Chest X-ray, PA view. Patient: 65 years old, sex F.
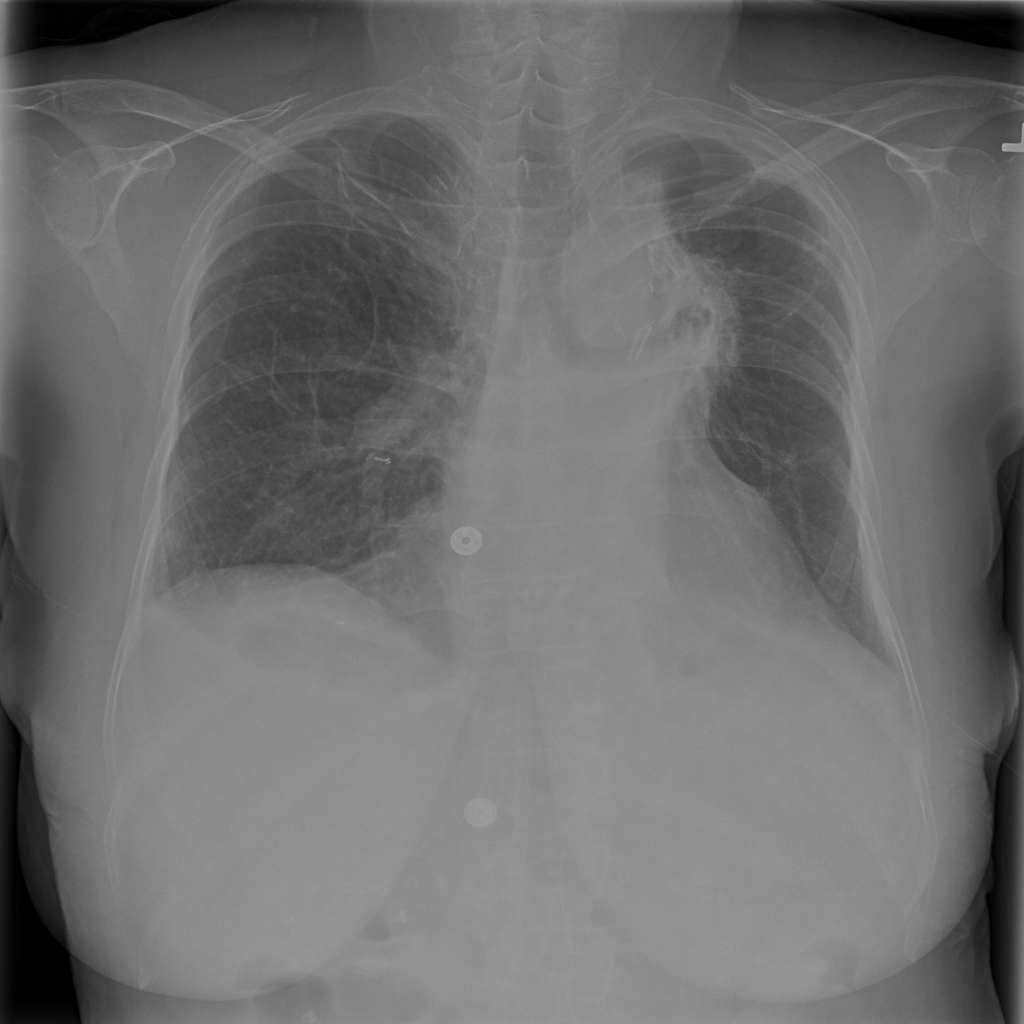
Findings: Mass, Pleural_Thickening